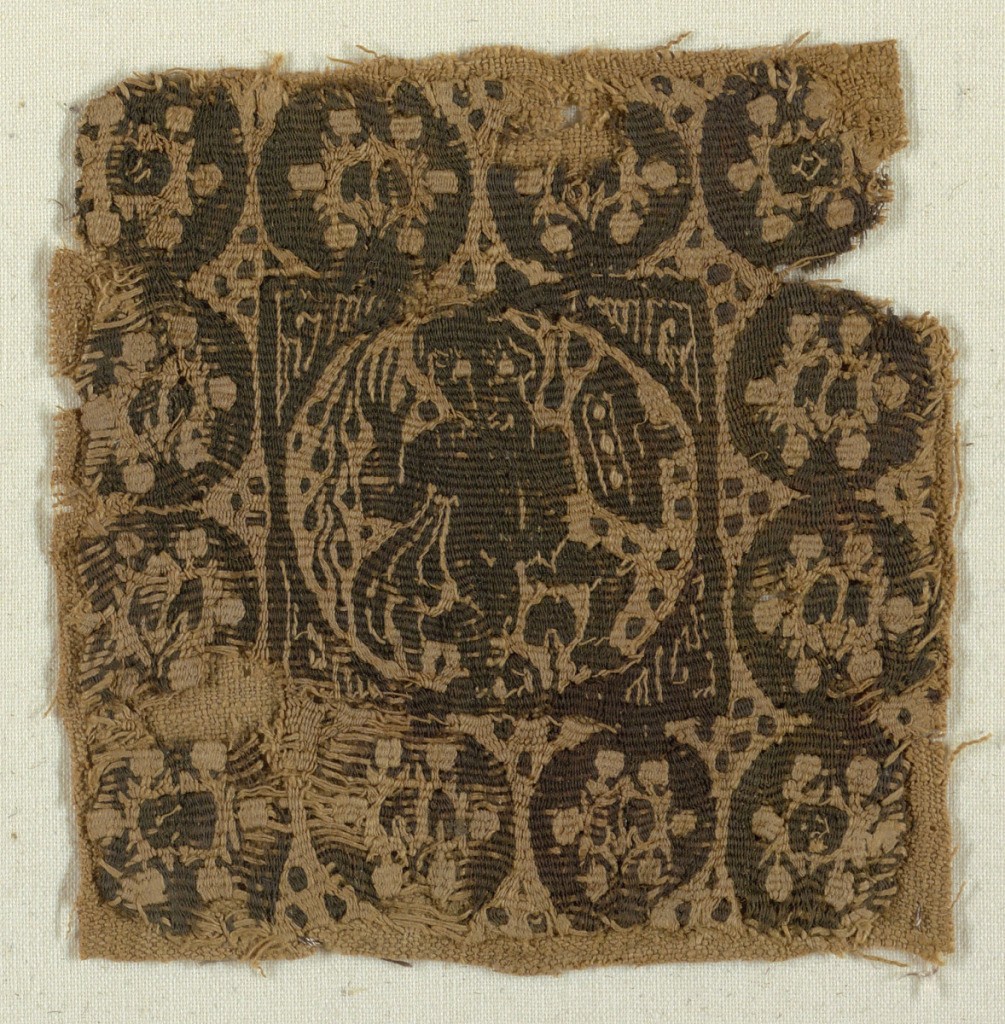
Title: Fragment
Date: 5th–6th century
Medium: Warp: S-spun linen. Weft: S-spun linen and Z-spun wool Technique: slit tapestry, warps mostly paired
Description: Square tapestry-woven fragment. Monochrome type, dark purple-brown wool and undyed linen.  A roundel within the square shows a warrior wearing a mantle and carrying a sheild.  The border contains ten ornamental medallions.